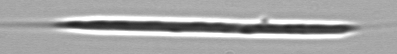
Label: Rhizosolenia